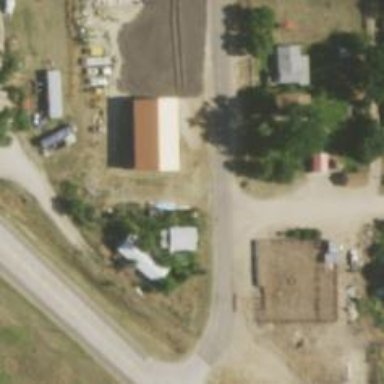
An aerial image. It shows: Alley classified as service road.